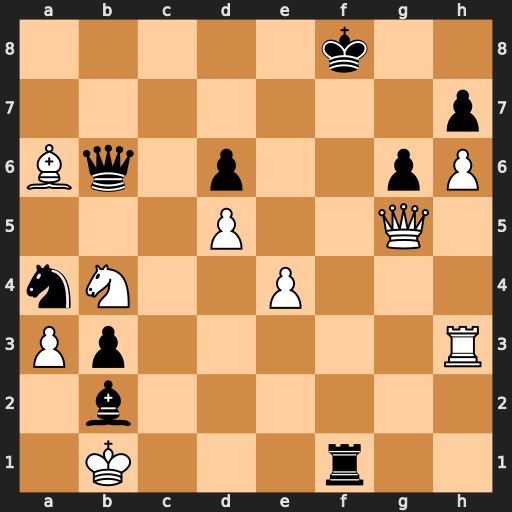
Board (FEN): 5k2/7p/Bq1p2pP/3P2Q1/nN2P3/Pp5R/1b6/1K3r2
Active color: w
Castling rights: -
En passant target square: -
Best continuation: Bxf1 Qf2 Qd8+